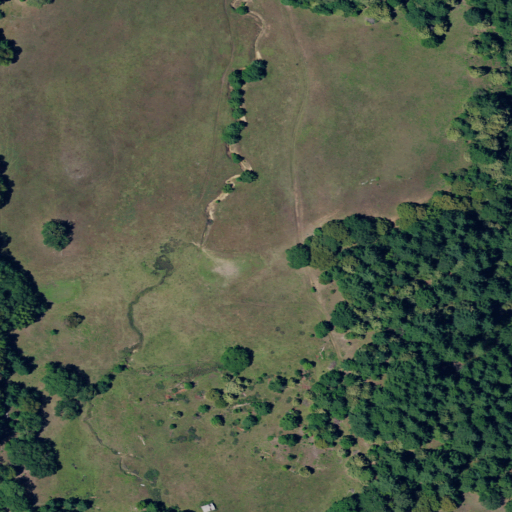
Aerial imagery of gap in California named Peterson Opening containing grassland, evergreen forest, shrub, mixed forest, and open development